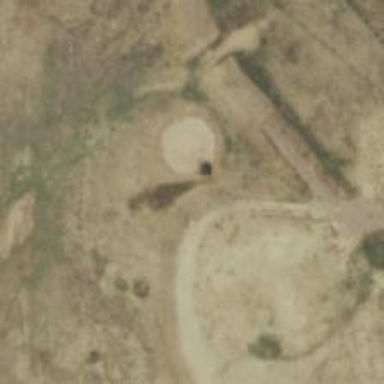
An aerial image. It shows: Image of historic bunker.